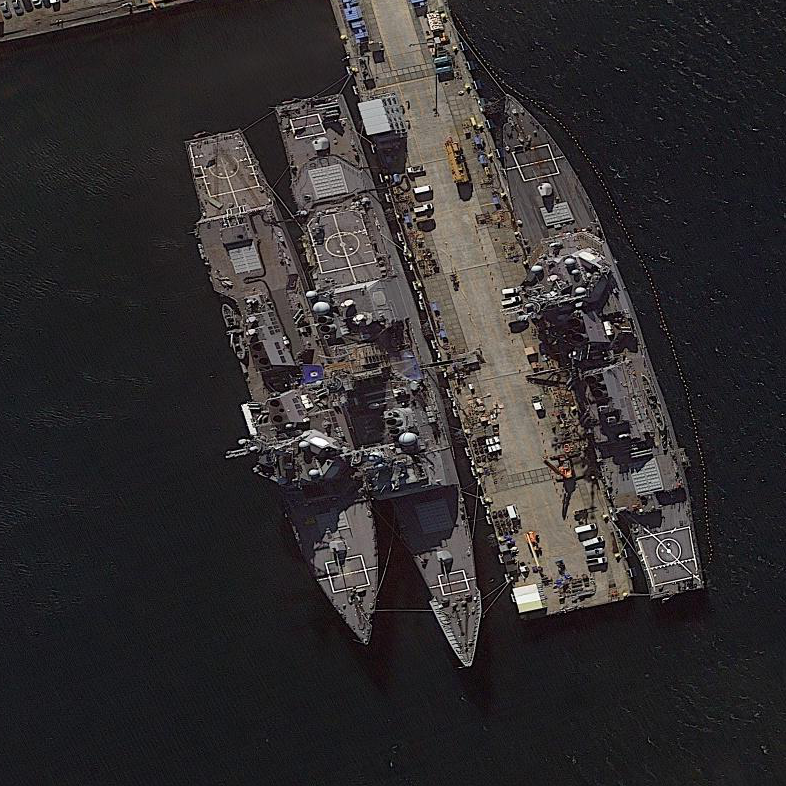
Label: cruiser